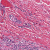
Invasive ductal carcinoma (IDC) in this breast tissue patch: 0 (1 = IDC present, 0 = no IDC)